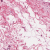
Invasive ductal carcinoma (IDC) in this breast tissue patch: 0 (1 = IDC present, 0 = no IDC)